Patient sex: M
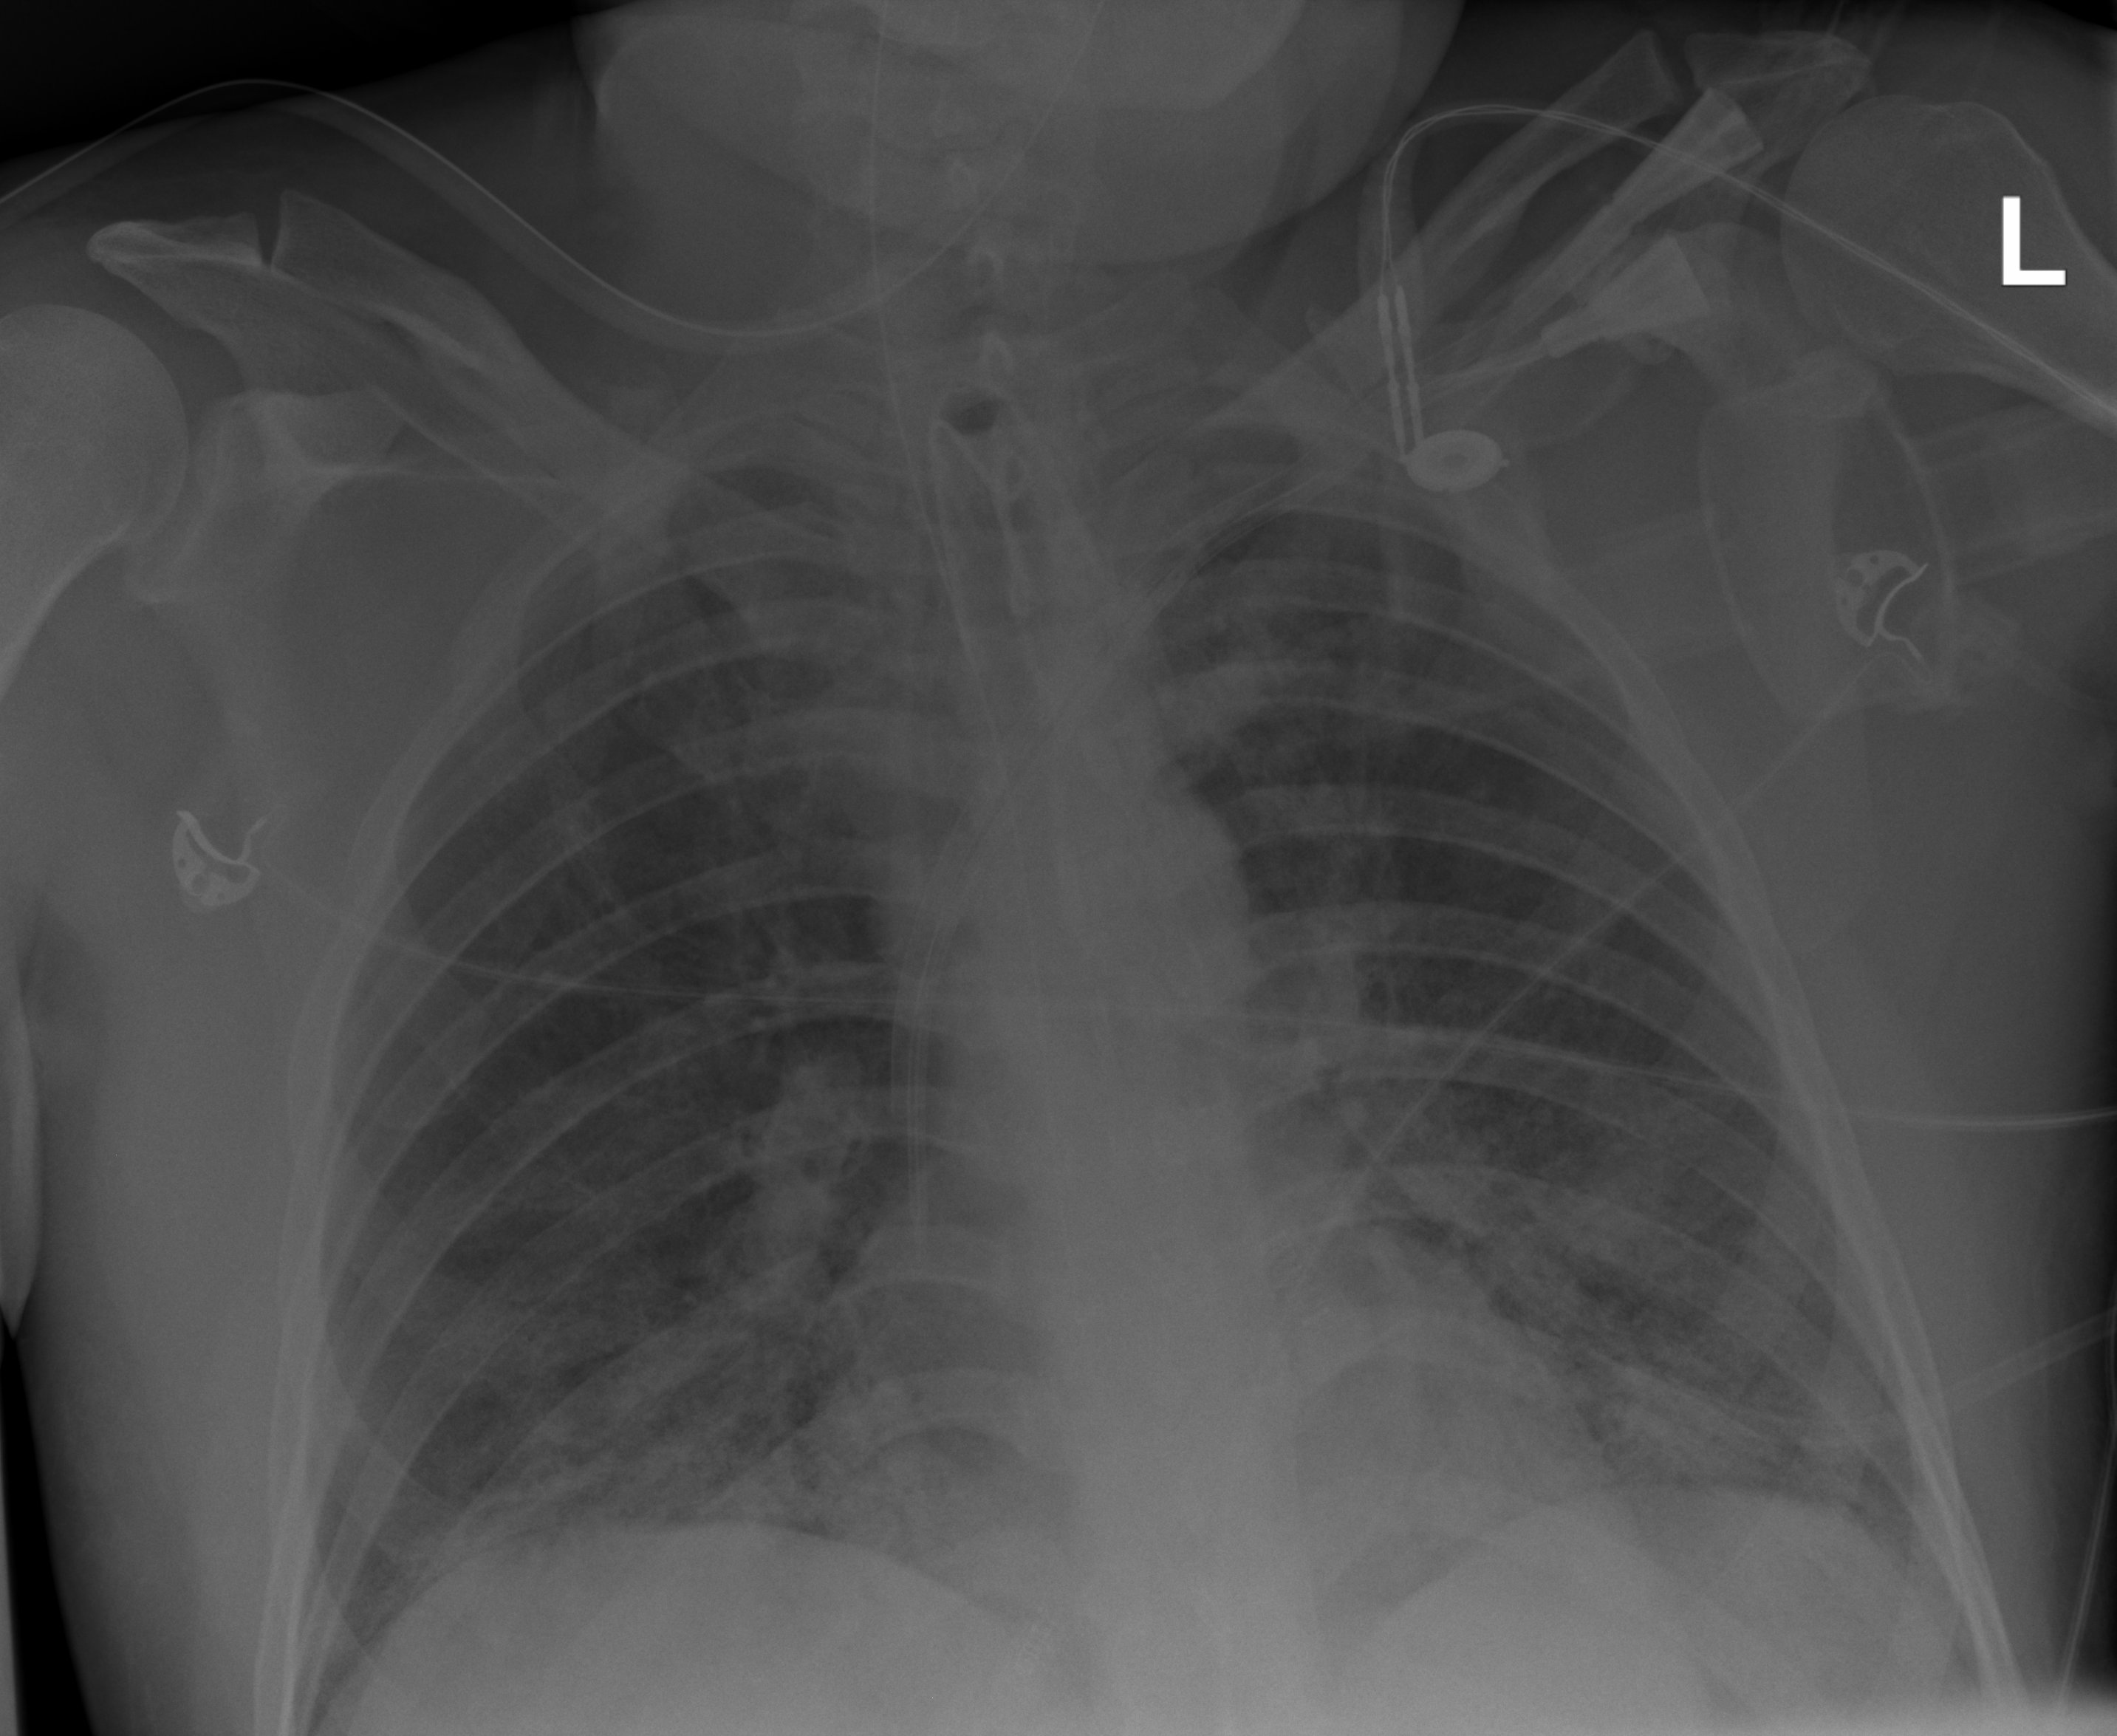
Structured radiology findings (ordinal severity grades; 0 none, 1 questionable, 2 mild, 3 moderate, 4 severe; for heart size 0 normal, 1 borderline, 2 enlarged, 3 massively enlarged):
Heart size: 0
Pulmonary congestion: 0
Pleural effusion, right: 0
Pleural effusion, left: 0
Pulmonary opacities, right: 2
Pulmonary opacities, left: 2
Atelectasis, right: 2
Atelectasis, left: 2